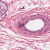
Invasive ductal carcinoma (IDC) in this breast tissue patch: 0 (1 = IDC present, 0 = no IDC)